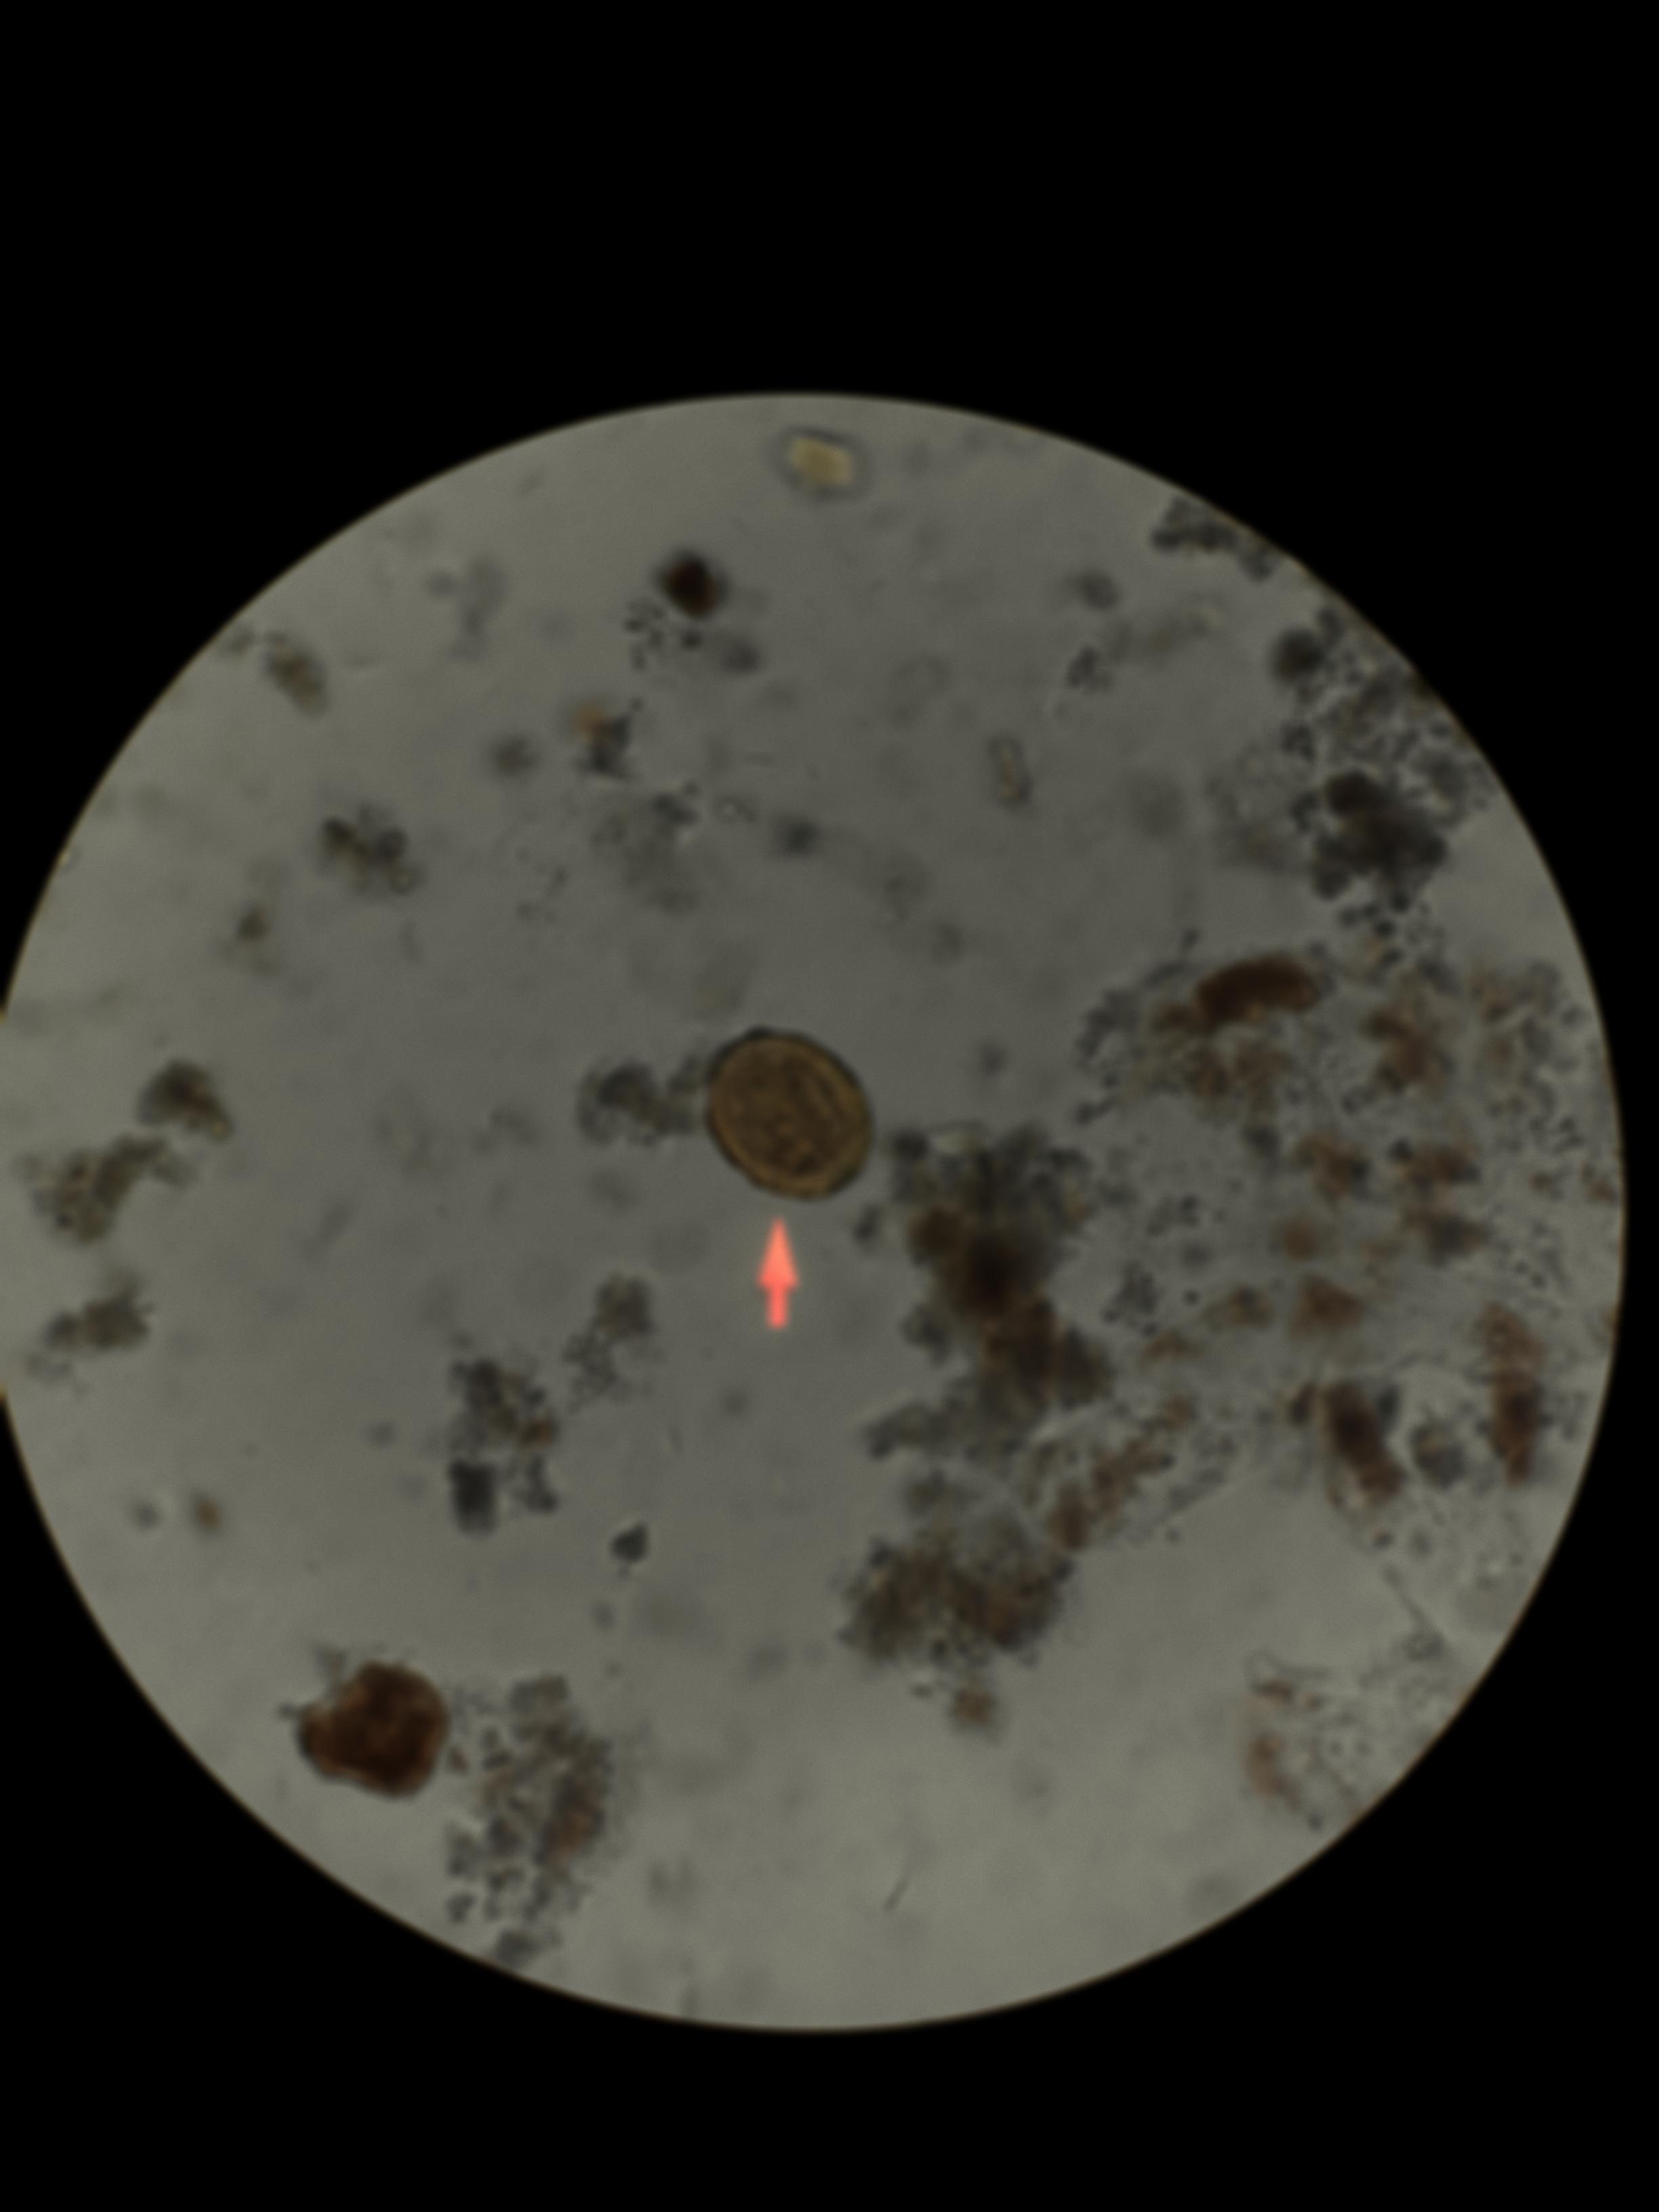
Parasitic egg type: Ascaris lumbricoides